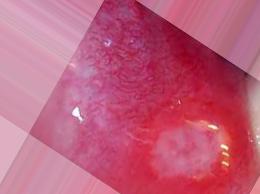
Condition: Mouth Ulcer